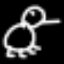
Label: frog